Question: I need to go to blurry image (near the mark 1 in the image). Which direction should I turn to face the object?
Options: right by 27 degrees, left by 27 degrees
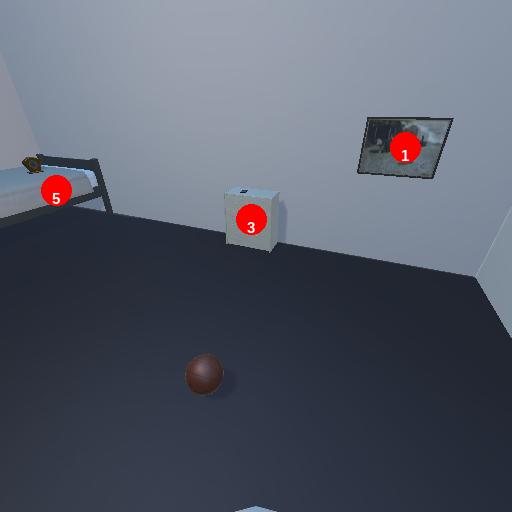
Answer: right by 27 degrees